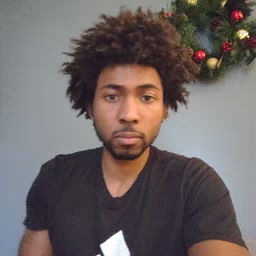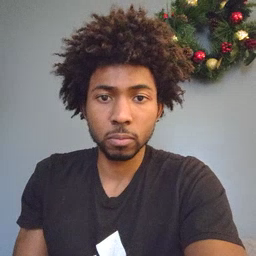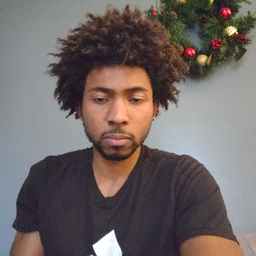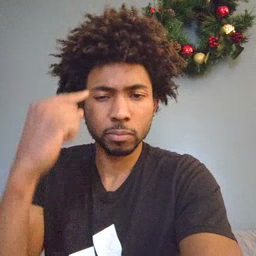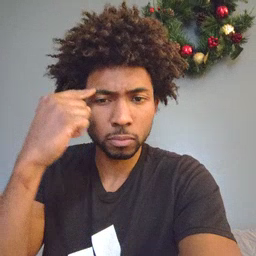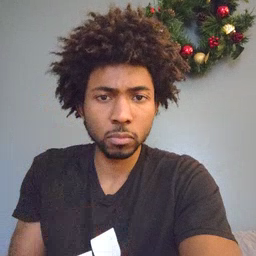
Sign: think